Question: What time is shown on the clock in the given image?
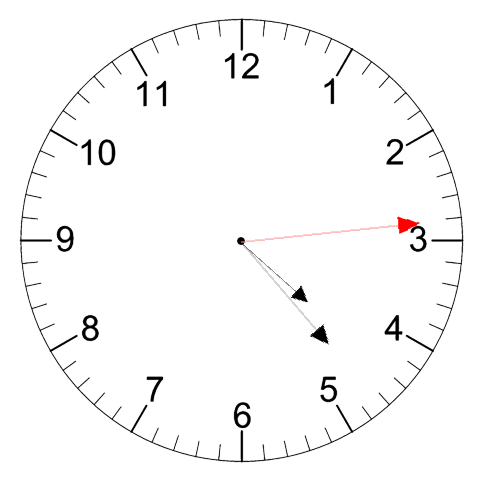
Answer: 04:23:14